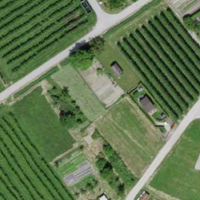
EUNIS habitat code: 24
Species observed at this site:
Apis mellifera
Lonicera caerulea